Field crop: maize
Growth stage: 2
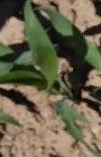
Species: maize